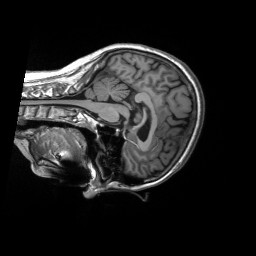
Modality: T1w
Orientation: sagittal
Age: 56
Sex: female
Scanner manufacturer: siemens
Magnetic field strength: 3 T
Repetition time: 2.53 s
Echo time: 0.00219 s